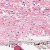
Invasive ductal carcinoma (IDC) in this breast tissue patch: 0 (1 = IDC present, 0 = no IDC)